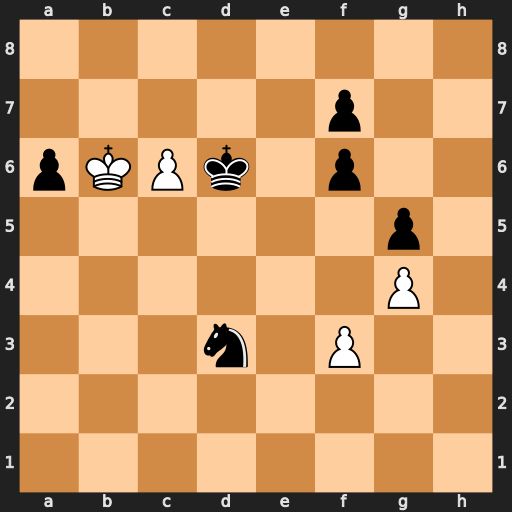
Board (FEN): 8/5p2/pKPk1p2/6p1/6P1/3n1P2/8/8
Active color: w
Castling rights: -
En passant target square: -
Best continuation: c7 Kd7 Kb7 Nc5+ Kb8 Kd6 c8=Q